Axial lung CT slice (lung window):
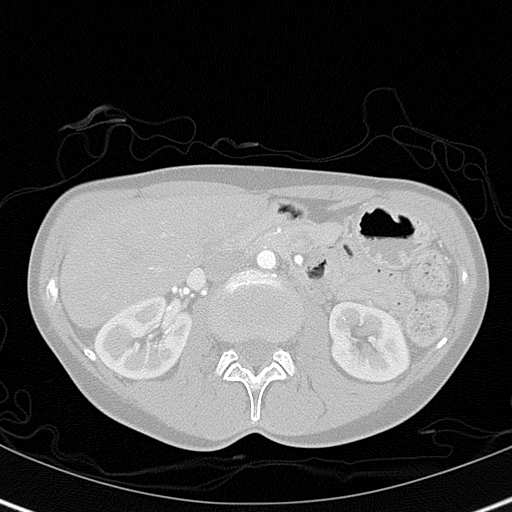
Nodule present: no